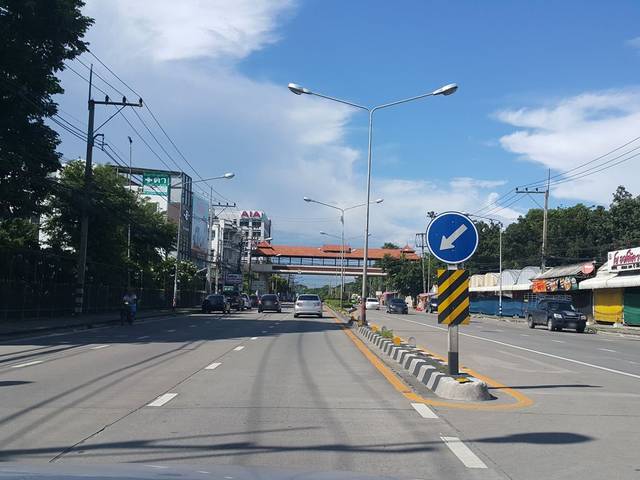
Region: Thailand
Coordinates: 18.778, 98.977